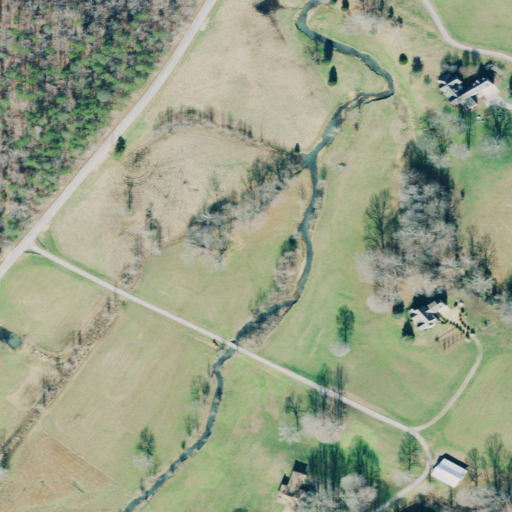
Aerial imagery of valley in Georgia named Hogjowl Valley containing pasture, deciduous forest, open development, mixed forest, and low intensity development